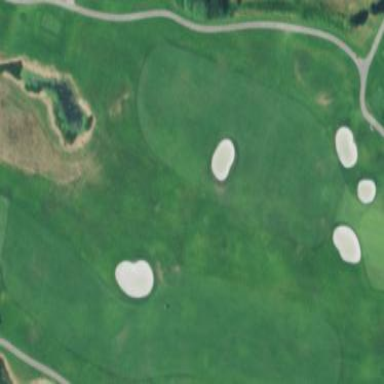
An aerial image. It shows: Area of rough grass used for golf.